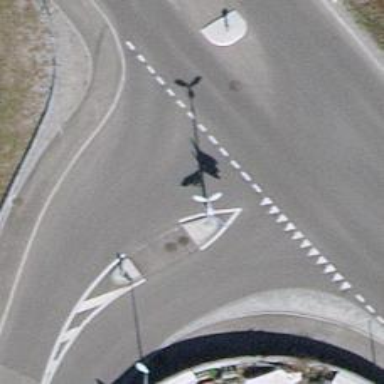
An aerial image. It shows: Crossing on the cycleway.